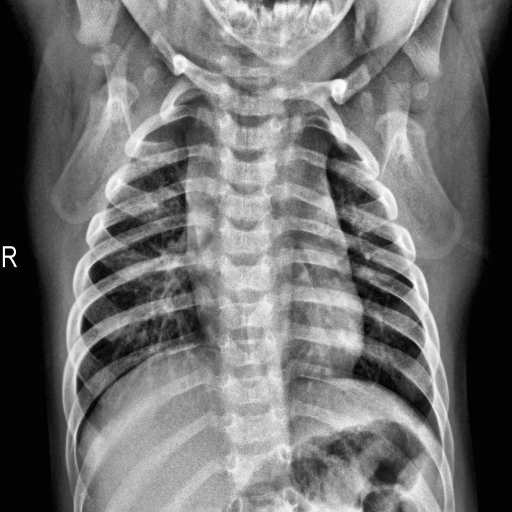
Finding: NORMAL